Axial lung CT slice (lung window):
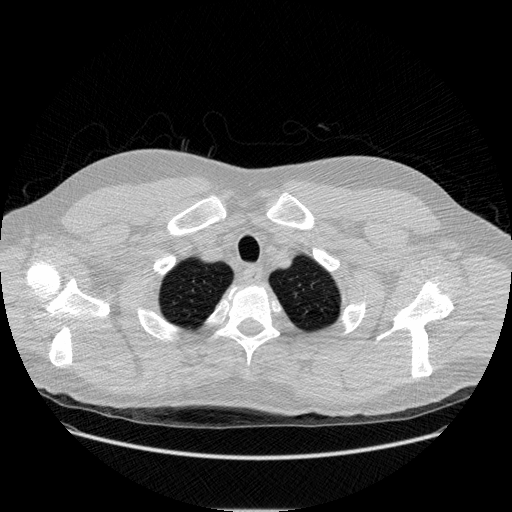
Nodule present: no